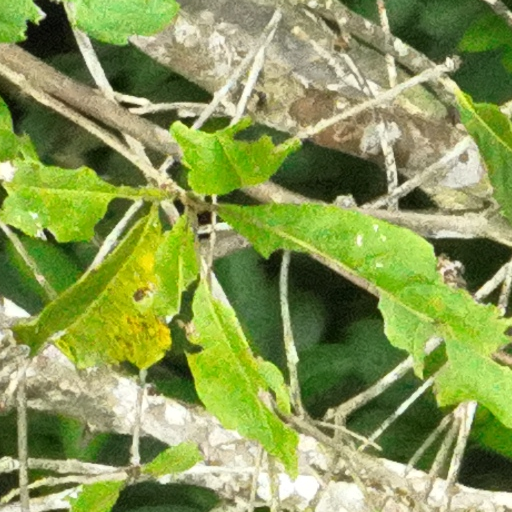
Species: Guapira myrtiflora
GBIF accepted scientific name: Guapira myrtiflora
Crown area (m\u00b2): 103.086